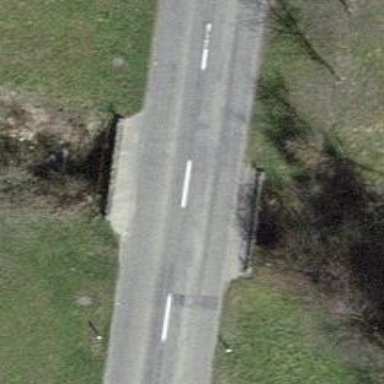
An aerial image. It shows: Tertiary road passing over bridge.